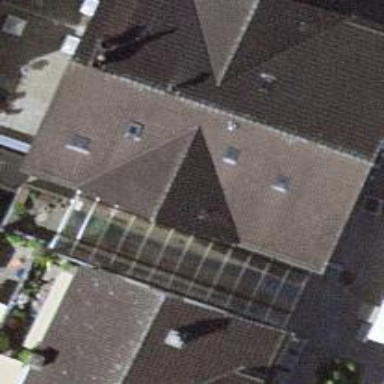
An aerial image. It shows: View of roof of building.